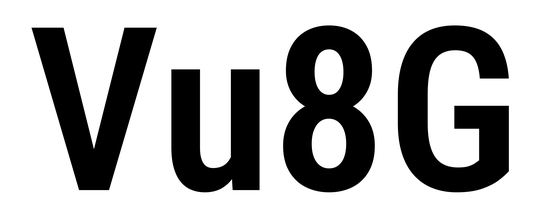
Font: Roboto_Condensed_SemiBold